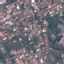
Land use / land cover class: Residential